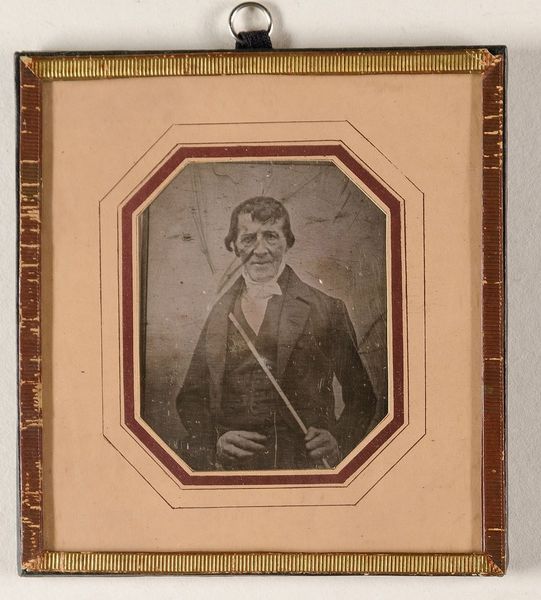
Titel: Der Maler Aldenrath (?)
Standort: Hamburg
Institution: Museum für Kunst und Gewerbe Hamburg
Schlagwörter: mann, portrait, figur, person, foto, fotografie, photographie, photo, lichtbild, daguerreotypie, historische, bildwerke, angewandte und bildende kunst, hessische systematik, porträt, persönlichkeit, porträtfotografie, porträtphotographie, hüftbild